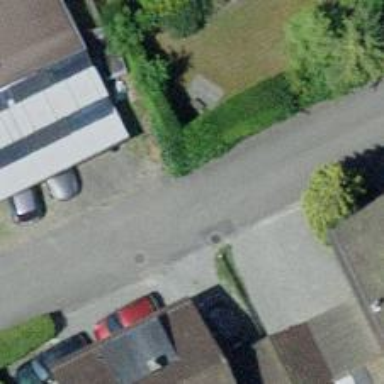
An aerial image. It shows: Residential road.